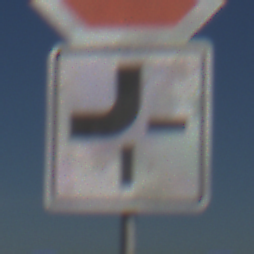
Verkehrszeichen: VerlaufVorfahrtsstrasse2
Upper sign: Stop
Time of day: MorningAfternoon
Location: Outdoor (RoadRail)
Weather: Clear
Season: NotSpecified
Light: Natural